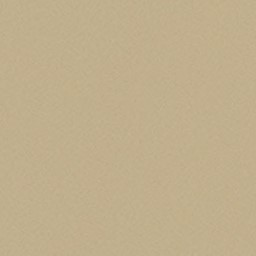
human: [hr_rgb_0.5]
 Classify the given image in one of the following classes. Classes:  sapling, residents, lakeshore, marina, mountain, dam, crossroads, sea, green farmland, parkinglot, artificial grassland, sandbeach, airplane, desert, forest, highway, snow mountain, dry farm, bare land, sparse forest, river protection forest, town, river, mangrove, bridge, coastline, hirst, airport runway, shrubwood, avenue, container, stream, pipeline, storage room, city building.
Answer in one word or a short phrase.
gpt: desert